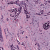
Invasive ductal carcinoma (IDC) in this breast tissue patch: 1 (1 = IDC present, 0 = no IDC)